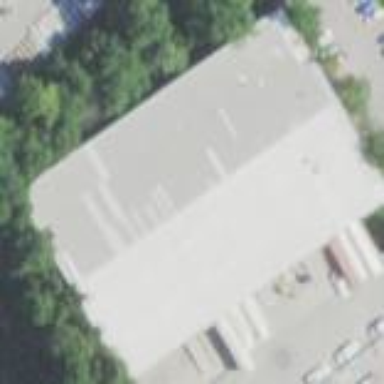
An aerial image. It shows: Commercial building.